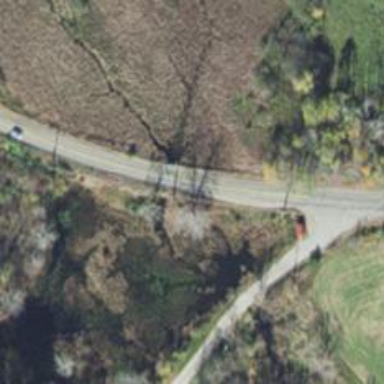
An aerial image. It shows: Culvert tunnel.